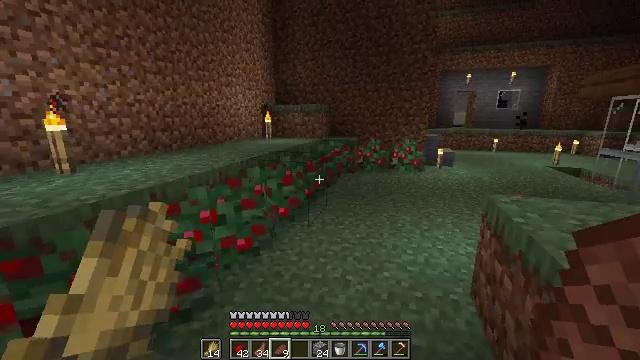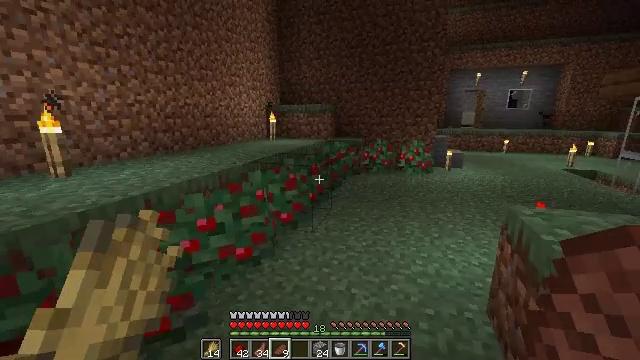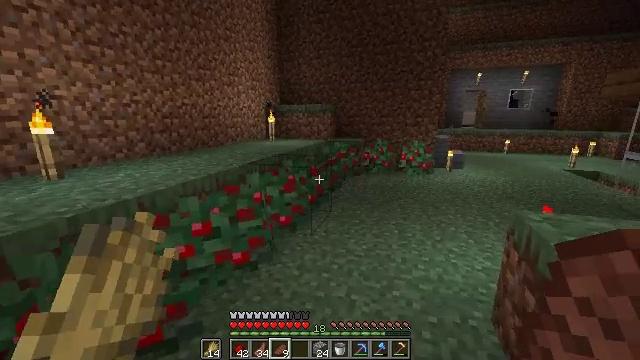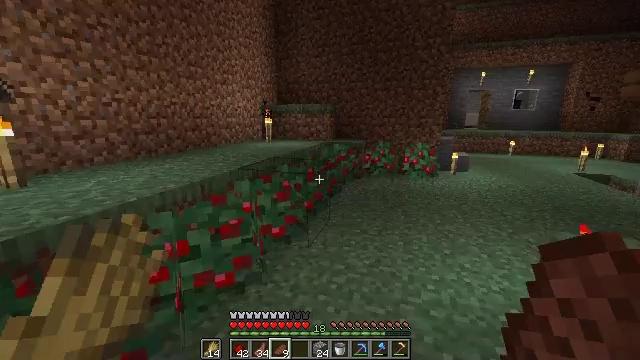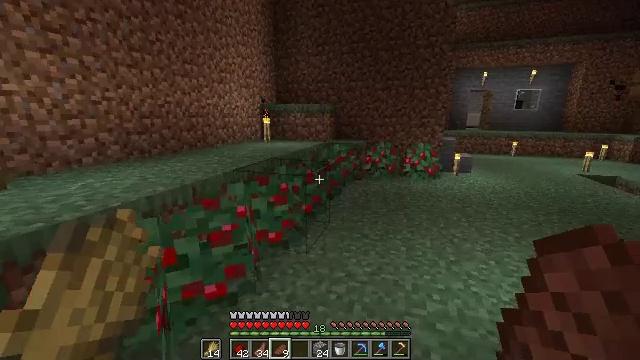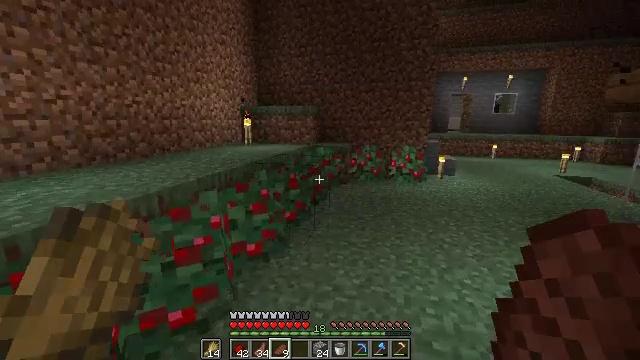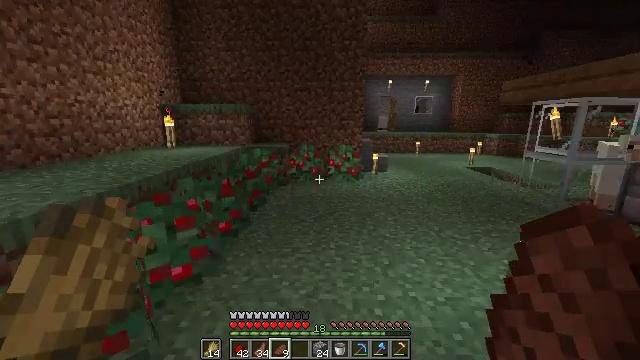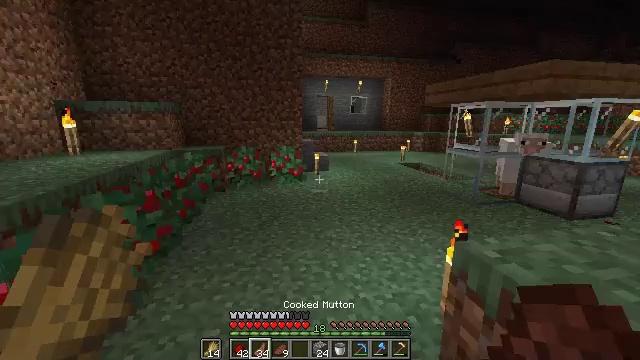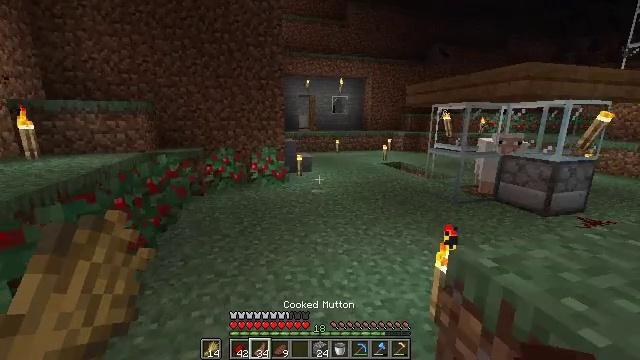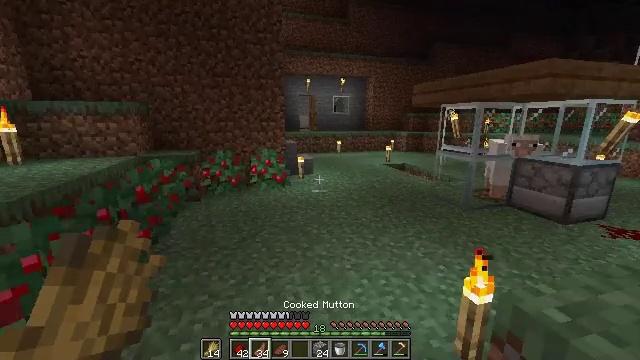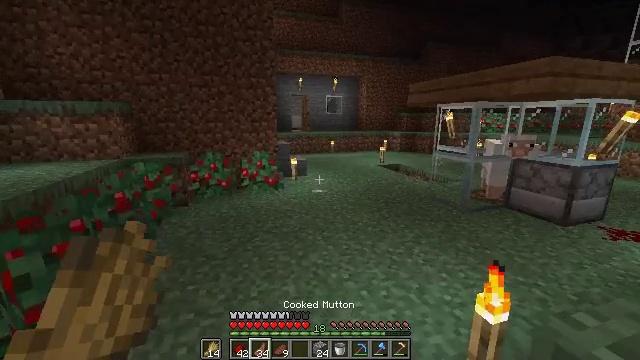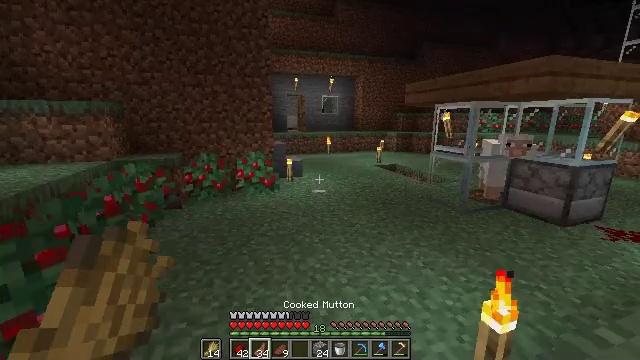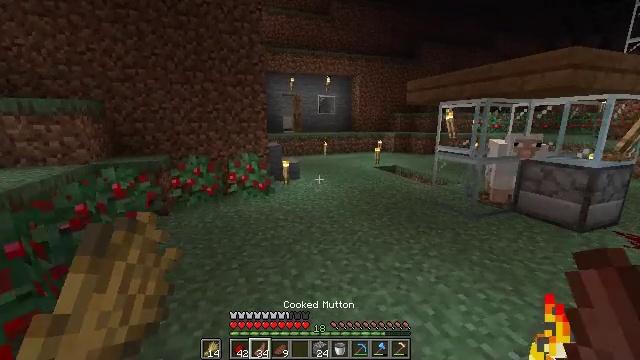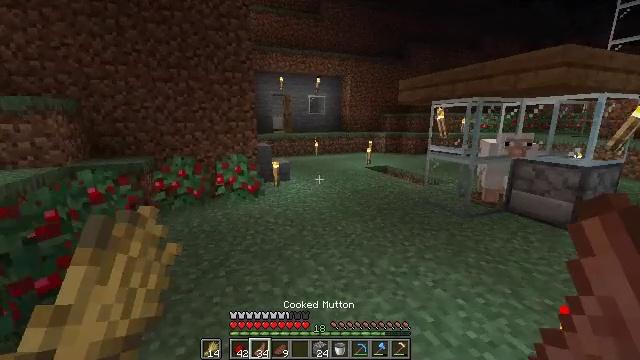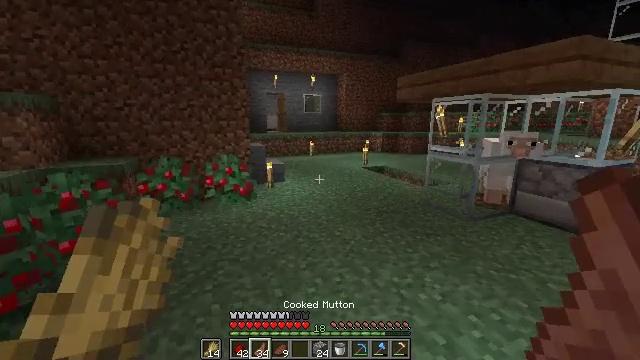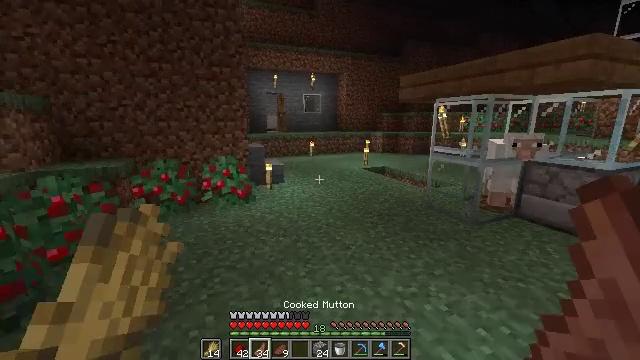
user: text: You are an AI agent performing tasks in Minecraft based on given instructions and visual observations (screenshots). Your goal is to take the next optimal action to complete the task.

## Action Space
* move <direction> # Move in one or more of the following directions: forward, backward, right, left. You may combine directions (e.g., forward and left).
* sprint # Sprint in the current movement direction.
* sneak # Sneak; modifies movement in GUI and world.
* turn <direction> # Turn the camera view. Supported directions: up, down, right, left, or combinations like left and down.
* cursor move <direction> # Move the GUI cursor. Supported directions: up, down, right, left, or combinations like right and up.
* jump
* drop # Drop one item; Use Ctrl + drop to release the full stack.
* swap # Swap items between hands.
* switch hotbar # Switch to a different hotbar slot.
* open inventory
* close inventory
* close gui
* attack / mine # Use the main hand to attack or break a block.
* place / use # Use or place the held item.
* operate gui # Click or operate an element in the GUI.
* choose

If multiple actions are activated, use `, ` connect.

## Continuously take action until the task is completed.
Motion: motion action
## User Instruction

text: Craft a spruce fence.
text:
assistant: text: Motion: move forward, turn left
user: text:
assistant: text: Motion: move forward
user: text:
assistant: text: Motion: move forward
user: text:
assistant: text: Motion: move forward
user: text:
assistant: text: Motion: move forward, turn right
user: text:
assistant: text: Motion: move forward, turn right
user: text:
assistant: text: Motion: move forward, turn right
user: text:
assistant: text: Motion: move forward, turn right
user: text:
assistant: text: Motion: move forward
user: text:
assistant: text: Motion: move forward, turn right
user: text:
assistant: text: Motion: move forward
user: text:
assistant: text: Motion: move forward
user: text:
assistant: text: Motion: move forward, turn right
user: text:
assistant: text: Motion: move forward, turn right
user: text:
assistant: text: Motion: move forward
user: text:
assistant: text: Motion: move forward
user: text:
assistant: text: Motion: move forward
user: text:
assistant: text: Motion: move forward
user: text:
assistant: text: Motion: move forward
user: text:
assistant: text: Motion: move forward
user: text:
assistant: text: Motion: move forward
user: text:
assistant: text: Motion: move forward and move right, turn left
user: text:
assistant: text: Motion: move forward and move right, turn left
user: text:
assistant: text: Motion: move forward and move right, turn left
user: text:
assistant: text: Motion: move forward and move right, turn left
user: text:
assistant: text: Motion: move forward and move right, turn left
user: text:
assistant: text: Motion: move forward and move right
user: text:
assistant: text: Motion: move forward and move right
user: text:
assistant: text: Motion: move forward
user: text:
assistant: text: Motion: move forward